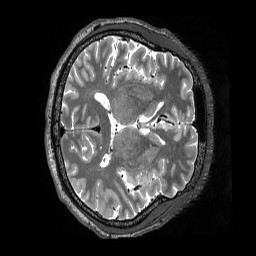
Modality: T2w
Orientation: axial
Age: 58
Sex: female